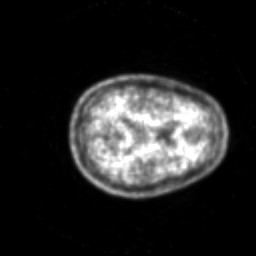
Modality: PET
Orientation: axial
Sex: male
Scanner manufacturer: siemens